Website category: sports
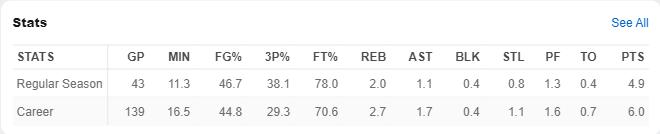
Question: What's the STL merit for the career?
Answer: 1.1

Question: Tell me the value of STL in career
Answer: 1.1

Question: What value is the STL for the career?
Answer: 1.1

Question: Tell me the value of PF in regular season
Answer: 1.3

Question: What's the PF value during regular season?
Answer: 1.3

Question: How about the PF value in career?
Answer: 1.6

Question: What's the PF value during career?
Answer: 1.6

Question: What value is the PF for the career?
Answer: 1.6

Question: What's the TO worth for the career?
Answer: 0.7

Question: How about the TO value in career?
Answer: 0.7

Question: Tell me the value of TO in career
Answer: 0.7

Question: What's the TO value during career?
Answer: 0.7

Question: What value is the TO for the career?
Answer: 0.7

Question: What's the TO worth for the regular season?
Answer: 0.4

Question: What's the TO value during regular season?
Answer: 0.4

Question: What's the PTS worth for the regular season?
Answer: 4.9

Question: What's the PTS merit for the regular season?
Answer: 4.9

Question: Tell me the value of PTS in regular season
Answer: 4.9

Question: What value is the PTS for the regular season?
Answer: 4.9

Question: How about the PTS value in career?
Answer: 6.0

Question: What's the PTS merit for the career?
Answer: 6.0

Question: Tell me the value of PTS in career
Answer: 6.0

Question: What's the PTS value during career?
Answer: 6.0

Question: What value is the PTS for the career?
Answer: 6.0